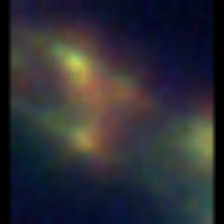
Taxon: Diatom_aggregate
Group: Diatoms